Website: apple
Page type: billing-address
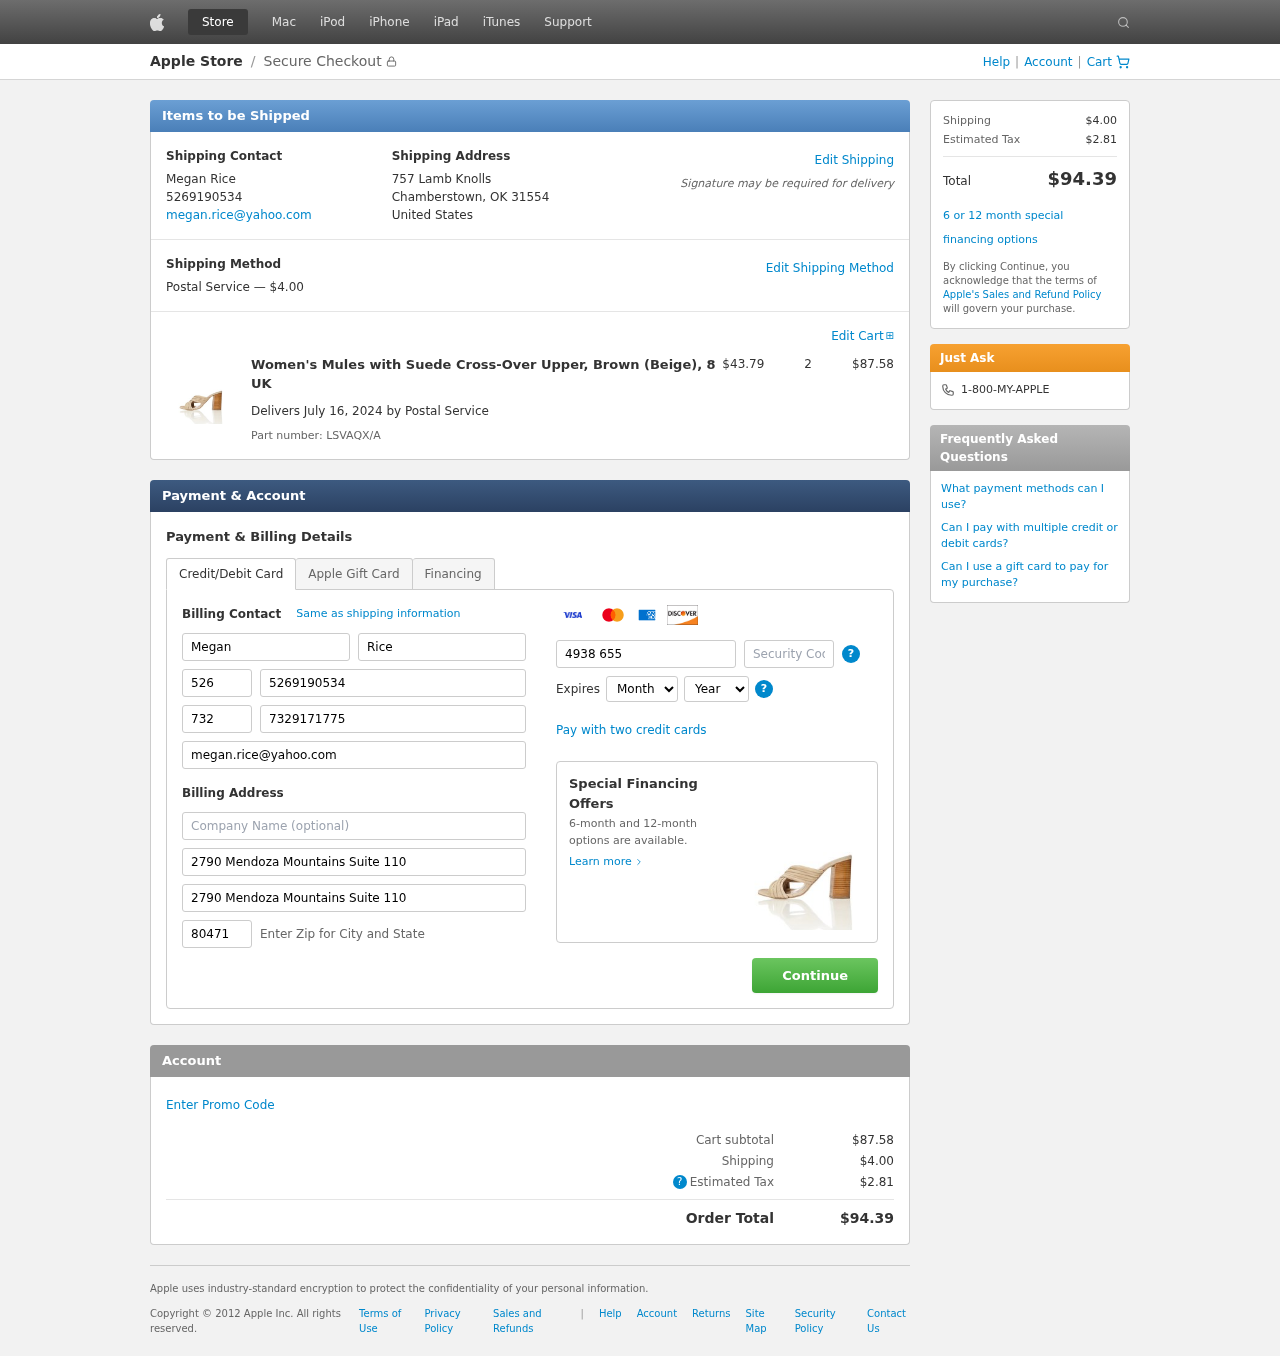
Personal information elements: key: PII_CARD_CVV
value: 653
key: PII_CARD_EXPIRY_MONTH
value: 03
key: PII_CARD_EXPIRY_YEAR
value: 26
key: PII_CARD_NUMBER
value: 4938 6551 3964 3944
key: PII_CITY_STATE_ZIP
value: Chamberstown, OK 31554
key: PII_COUNTRY
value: United States
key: PII_EMAIL
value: megan.rice@yahoo.com
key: PII_FIRSTNAME
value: Megan
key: PII_FULLNAME
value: Megan Rice
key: PII_LASTNAME
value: Rice
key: PII_PHONE
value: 5269190534
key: PII_PHONE_ALT
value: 7329171775
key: PII_PHONE_ALT_AREA
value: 732
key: PII_PHONE_AREA
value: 526
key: PII_POSTCODE2
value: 80471
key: PII_STREET
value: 757 Lamb Knolls
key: PII_STREET2
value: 2790 Mendoza Mountains Suite 110
Product elements: key: PRODUCT1_NAME
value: Women's Mules with Suede Cross-Over Upper, Brown (Beige), 8 UK
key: PRODUCT1_PRICE
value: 43.79
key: PRODUCT1_QUANTITY
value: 2
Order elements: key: ORDER_SHIPPING_COST
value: $4.00
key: ORDER_SUBTOTAL
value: $87.58
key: ORDER_DELIVERY_DATE
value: July 16, 2024
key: ORDER_PART_NUMBER
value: LSVAQX/A
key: ORDER_TAX
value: $2.81
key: ORDER_TOTAL
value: $94.39